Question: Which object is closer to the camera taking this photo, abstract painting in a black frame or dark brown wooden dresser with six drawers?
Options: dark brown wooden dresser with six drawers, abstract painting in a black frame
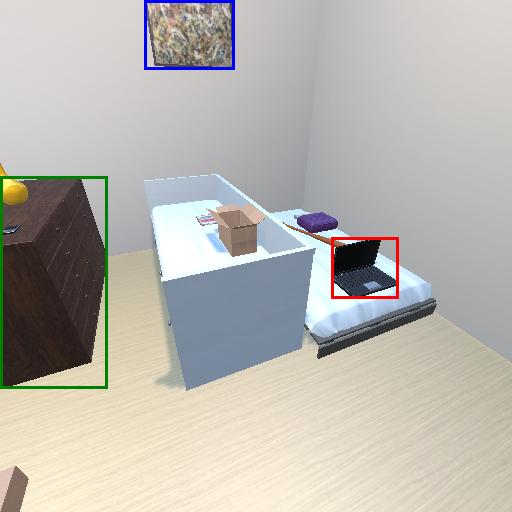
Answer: dark brown wooden dresser with six drawers